Question: I have two buttons in my header with variable X position, like this :

But if the user resize the browser window to a too small width, the "A" and "B" buttons comes upon the logo (Like in third exemple). How could I avoid that ?
P.S. Sorry if my english is not that good
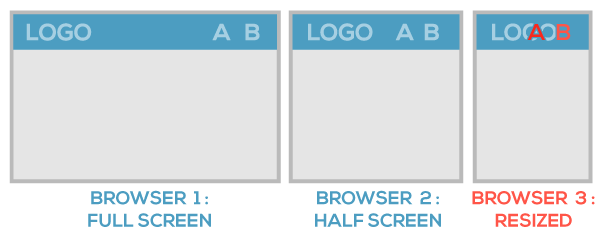
Answer: You should insert the logo in a div and from the css made his position relative and float it to the left, then you should do the same with the buttons. I've made an example for you there, maybe you can also set a min-width
<URL>
HTML:
'''
<div id="headbar">
<div id="logo">Logo</div>
<div id="A">A</div>
<div id="B">B</div>
</div>
'''
CSS:
'''
#headbar{
background-color:#0099ff;
height:100px;
width:100%
}
#logo{
position:relative;
float:left;
width:70%;
//or maybe min-width:x%;
}
#A{
position:relative;
float:left;
width:15%;
}
#B{
position:relative;
float:left;
width:15%;
}
'''
Is also possible to arrange them in different ways to obtain similar results.